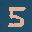
Label: 5